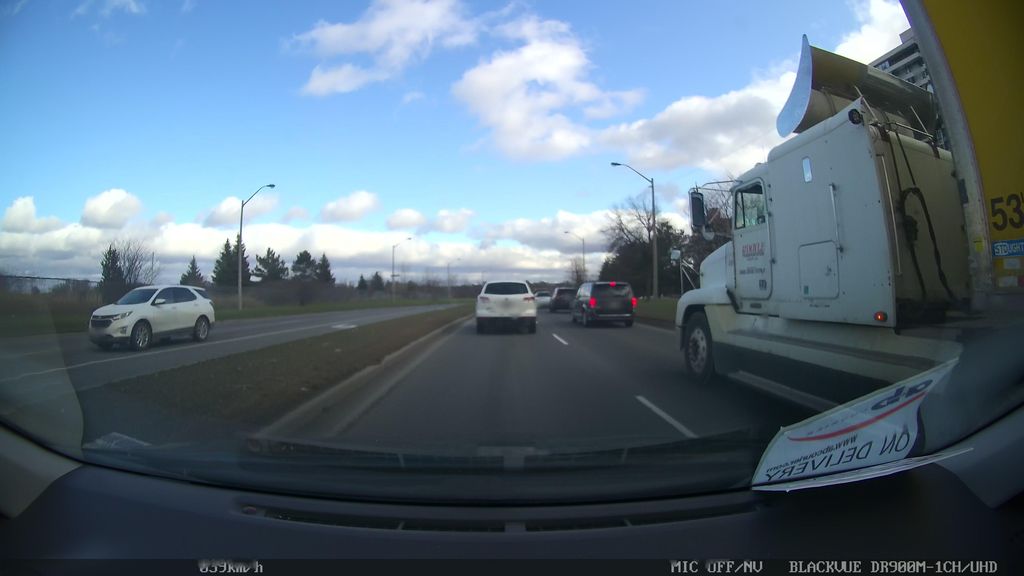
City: toronto